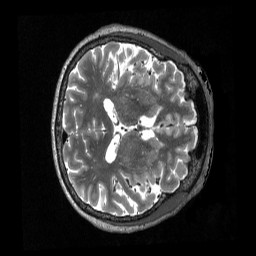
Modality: T2w
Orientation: axial
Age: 70
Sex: female
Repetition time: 3.2 s
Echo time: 0.563 s